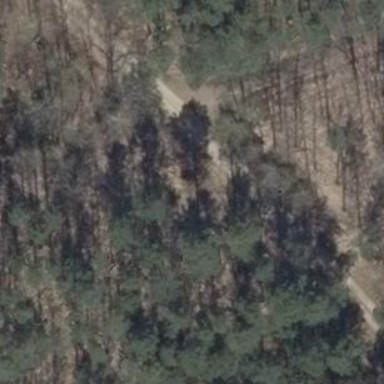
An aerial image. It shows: Dirt track road with grade3 tracktype.